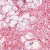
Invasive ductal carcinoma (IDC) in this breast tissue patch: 0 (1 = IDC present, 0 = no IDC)